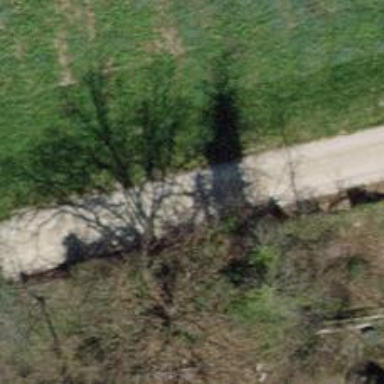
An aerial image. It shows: Gravel track road.